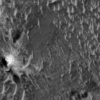
Label: not_dusty